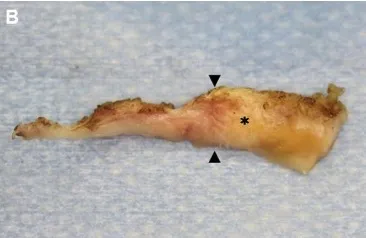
(B) Although the posterior portion of the medial meniscus was thinned by arthroscopic meniscectomy, the posterior root was intact. The middle portion of the medial meniscus was of uneven height (black arrowheads) and the higher side (asterisk) was significant stiffer than the other portions.
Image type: radiology (ct)